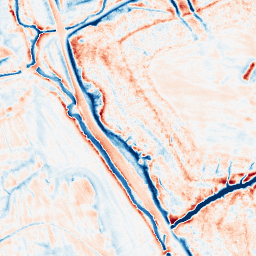
Category: edge_preserving
Decomposition family: anisotropic_diffusion
Decomposition parameters: iterations: 50
kappa: 10
gamma: 0.15
Upsampling method: edge_directed
Upsampling parameters: scale: 4
Upsampling scale: 4